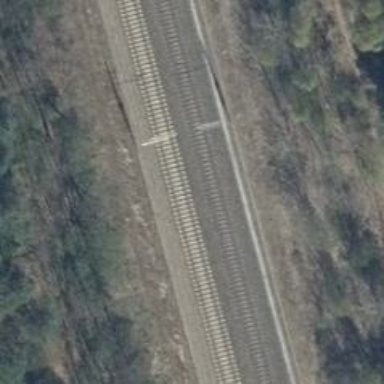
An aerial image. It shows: Railway milestone with catenary mast.